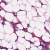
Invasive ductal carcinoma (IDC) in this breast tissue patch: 1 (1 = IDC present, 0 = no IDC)